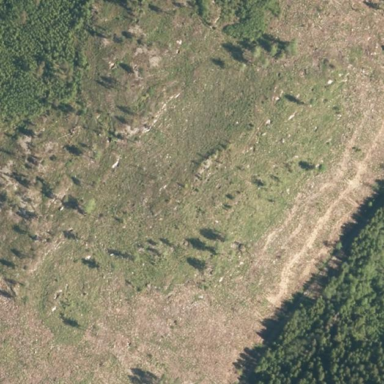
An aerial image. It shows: Woodland area designated for logging activities.